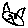
Label: cat